Field crop: tomato
Growth stage: 1
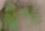
Species: solanum